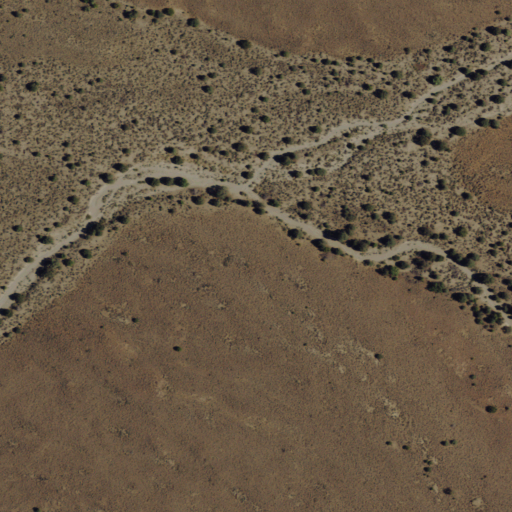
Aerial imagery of valley in Nevada named Long Dry Canyon containing only shrub